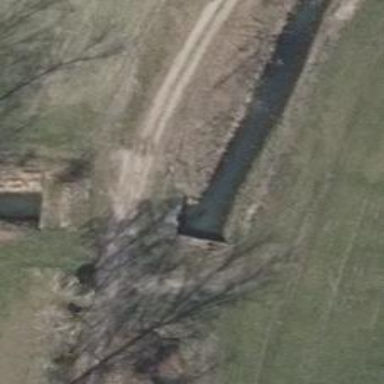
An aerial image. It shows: Weir in waterway.